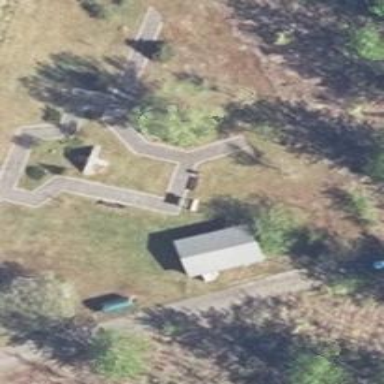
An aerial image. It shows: Shelter.